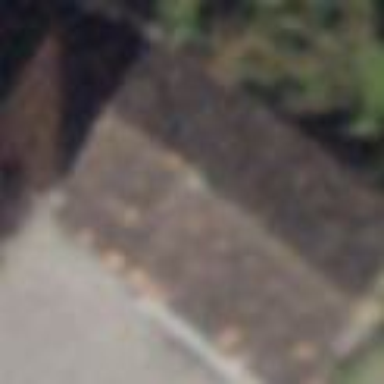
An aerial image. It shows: Shed.